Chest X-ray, PA view. Patient: 57 years old, sex F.
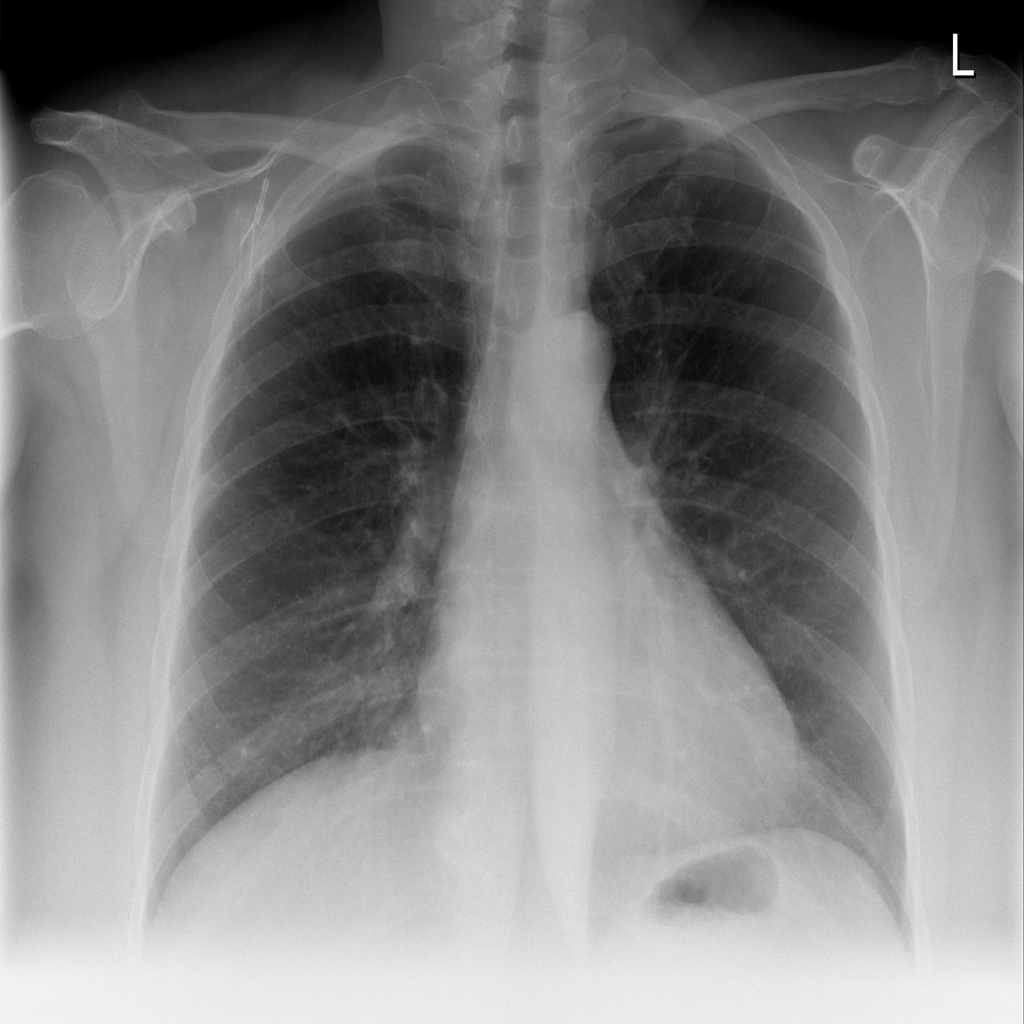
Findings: No Finding